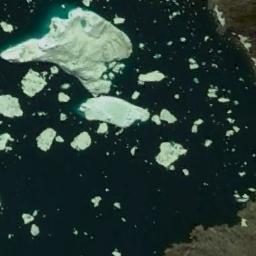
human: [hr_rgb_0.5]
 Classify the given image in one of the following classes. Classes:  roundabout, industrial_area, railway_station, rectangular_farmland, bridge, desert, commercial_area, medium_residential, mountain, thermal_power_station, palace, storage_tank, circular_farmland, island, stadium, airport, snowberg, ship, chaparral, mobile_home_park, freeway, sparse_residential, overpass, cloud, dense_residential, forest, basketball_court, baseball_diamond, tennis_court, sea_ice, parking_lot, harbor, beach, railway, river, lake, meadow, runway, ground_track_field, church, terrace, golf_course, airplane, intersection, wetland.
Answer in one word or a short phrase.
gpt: sea_ice